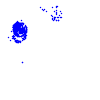
Particle: proton